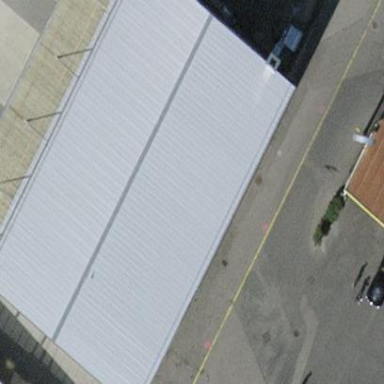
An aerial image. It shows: Industrial building.